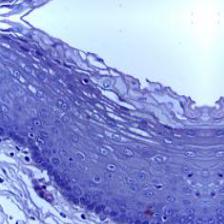
Diagnosis: Normal